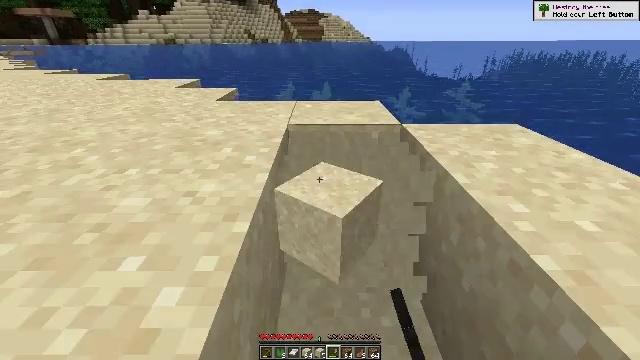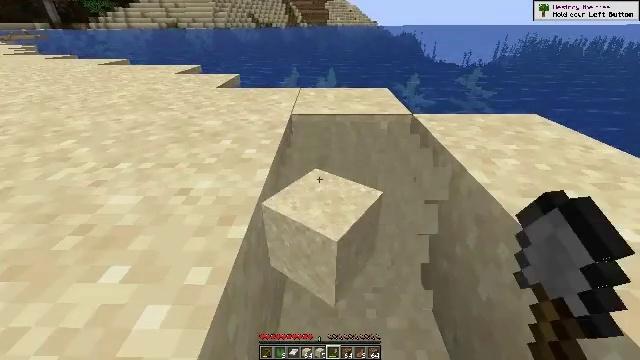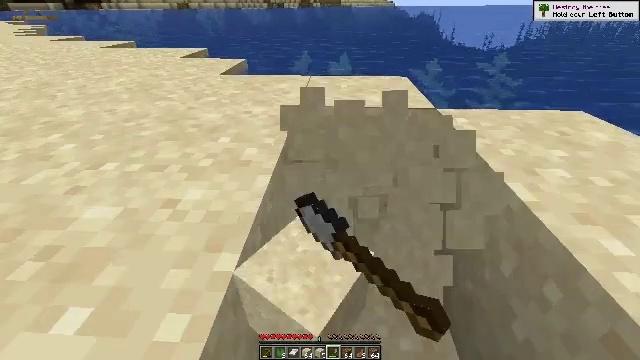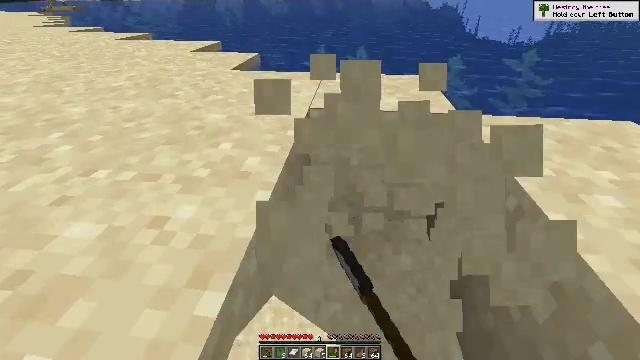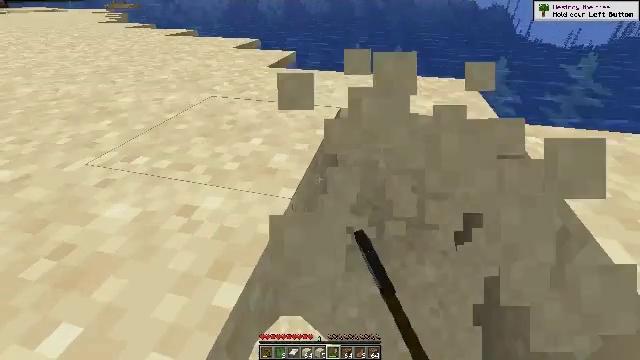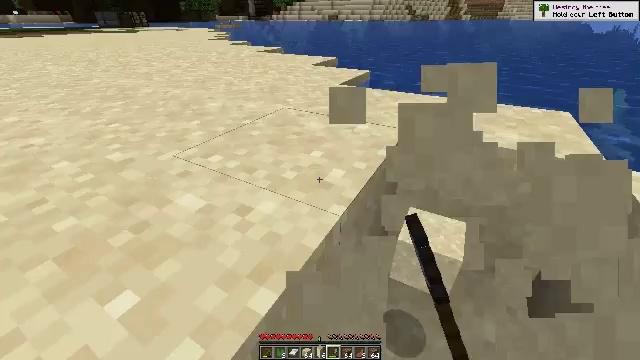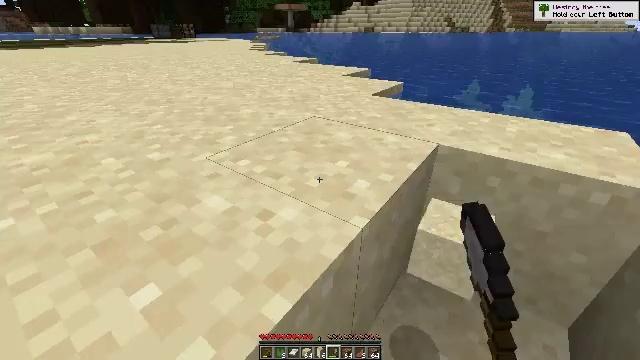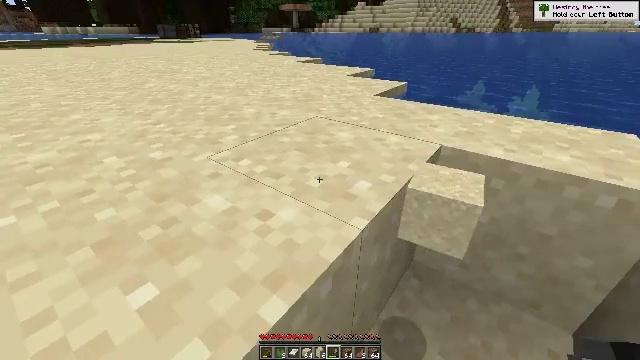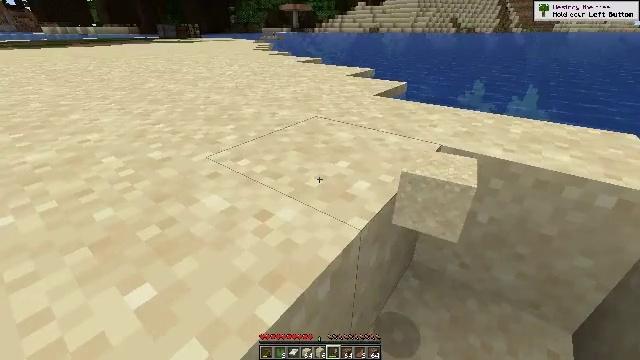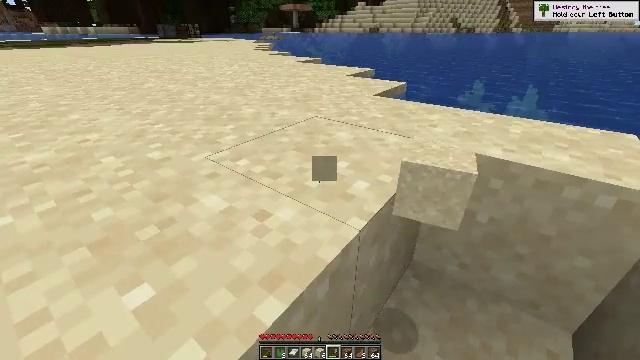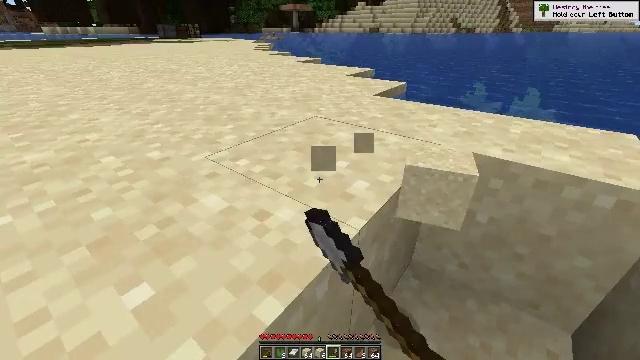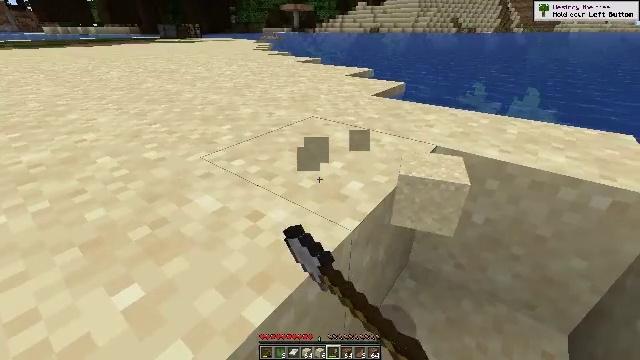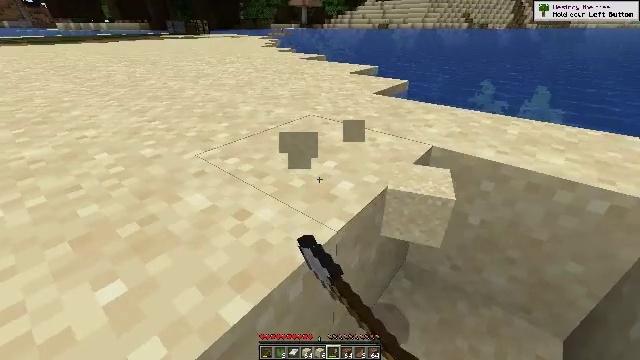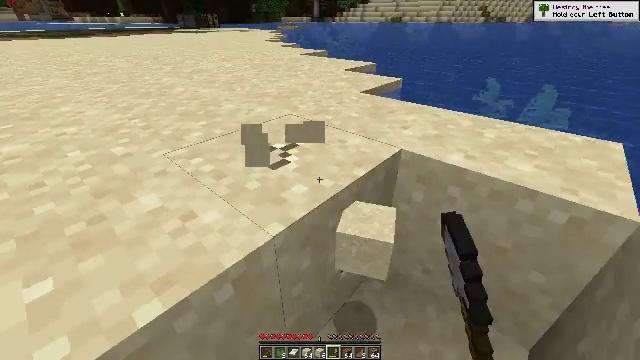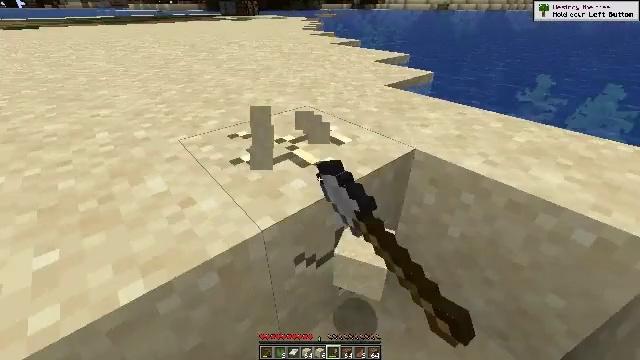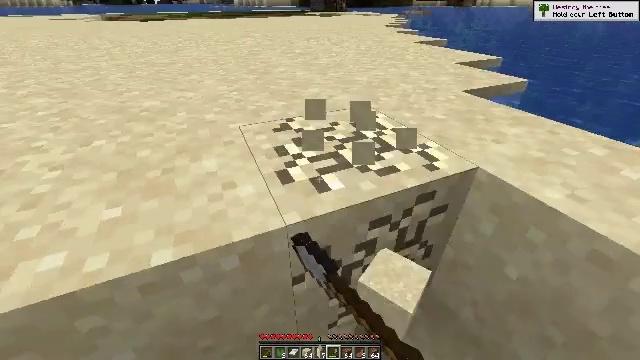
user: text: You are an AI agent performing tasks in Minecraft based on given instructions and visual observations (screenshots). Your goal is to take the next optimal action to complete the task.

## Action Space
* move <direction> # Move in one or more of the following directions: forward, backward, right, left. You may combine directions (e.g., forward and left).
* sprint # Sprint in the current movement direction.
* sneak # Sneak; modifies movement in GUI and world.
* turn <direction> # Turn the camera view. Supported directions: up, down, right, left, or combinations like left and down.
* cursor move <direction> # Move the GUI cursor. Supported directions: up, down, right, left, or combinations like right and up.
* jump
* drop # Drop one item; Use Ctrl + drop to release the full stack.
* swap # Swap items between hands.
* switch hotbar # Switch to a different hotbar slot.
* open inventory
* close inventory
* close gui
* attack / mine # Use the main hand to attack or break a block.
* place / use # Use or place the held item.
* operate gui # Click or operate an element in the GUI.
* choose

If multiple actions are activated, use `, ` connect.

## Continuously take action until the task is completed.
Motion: motion action
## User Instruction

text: Mine sand by the water.
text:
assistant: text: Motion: move forward, turn left and down, attack / mine
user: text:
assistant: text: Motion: turn left and down
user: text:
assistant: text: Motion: turn left and down
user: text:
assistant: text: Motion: turn left
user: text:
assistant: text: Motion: turn left and up
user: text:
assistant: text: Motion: turn left and up
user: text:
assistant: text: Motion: no_op
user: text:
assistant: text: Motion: no_op
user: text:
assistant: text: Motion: attack / mine
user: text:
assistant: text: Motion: attack / mine
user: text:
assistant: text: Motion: move right, attack / mine
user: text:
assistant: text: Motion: move right, turn left, attack / mine
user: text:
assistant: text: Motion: move right, turn left, attack / mine
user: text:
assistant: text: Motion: move right, turn left and down, attack / mine
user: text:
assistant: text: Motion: turn left, attack / mine
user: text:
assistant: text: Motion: turn left, attack / mine
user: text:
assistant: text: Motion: turn left, attack / mine
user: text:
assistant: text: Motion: attack / mine
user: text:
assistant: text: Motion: attack / mine
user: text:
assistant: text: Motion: turn right and up, attack / mine
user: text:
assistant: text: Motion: turn right and up, attack / mine
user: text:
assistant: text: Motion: turn right and up, attack / mine
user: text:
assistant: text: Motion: turn right and up, attack / mine
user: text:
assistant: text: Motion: turn right, attack / mine
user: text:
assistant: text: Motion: turn right, attack / mine
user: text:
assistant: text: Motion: attack / mine
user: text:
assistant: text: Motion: attack / mine
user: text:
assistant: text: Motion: attack / mine
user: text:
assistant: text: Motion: attack / mine
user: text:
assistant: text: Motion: attack / mine